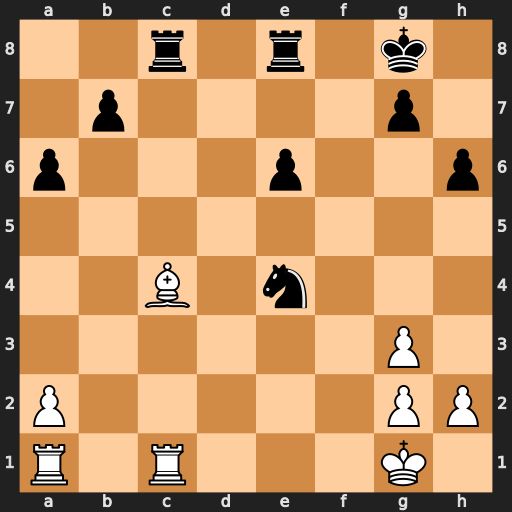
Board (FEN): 2r1r1k1/1p4p1/p3p2p/8/2B1n3/6P1/P5PP/R1R3K1
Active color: w
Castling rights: -
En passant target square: -
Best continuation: Bxe6+ Rxe6 Rxc8+